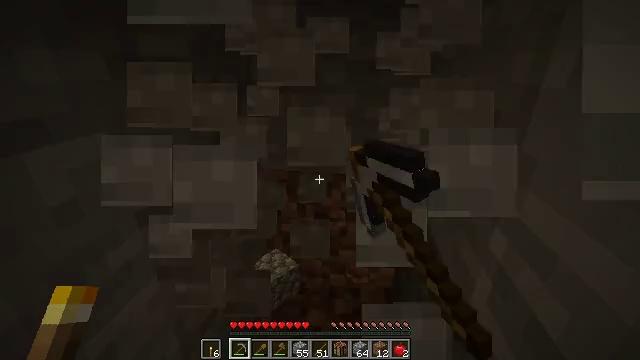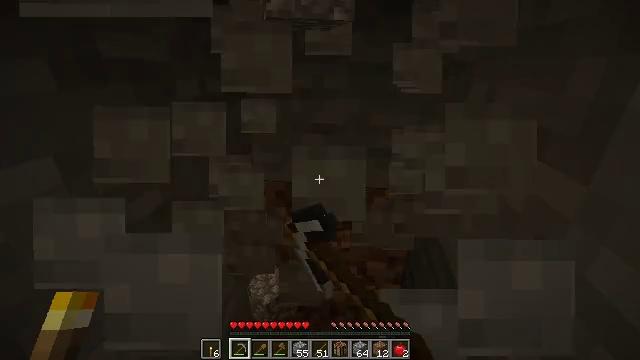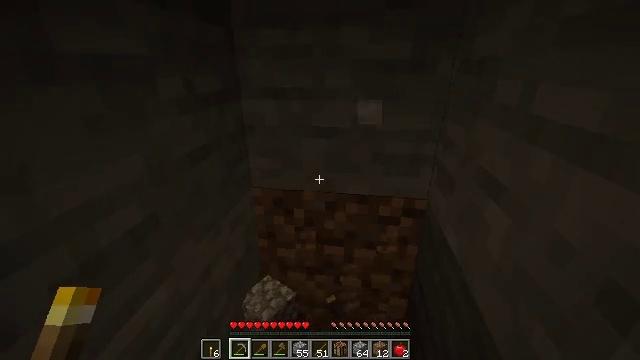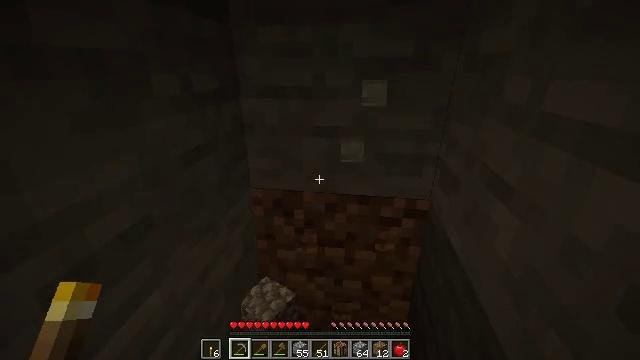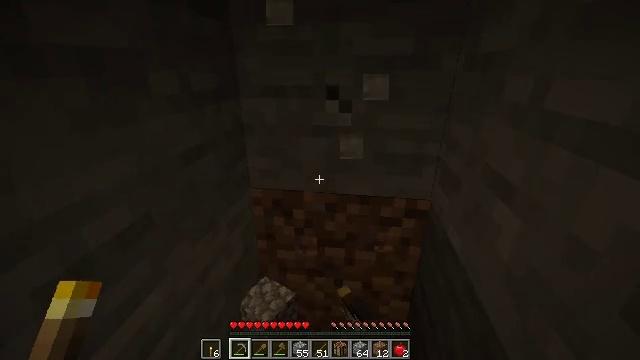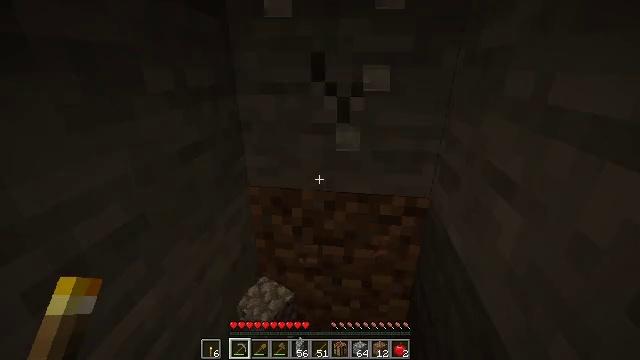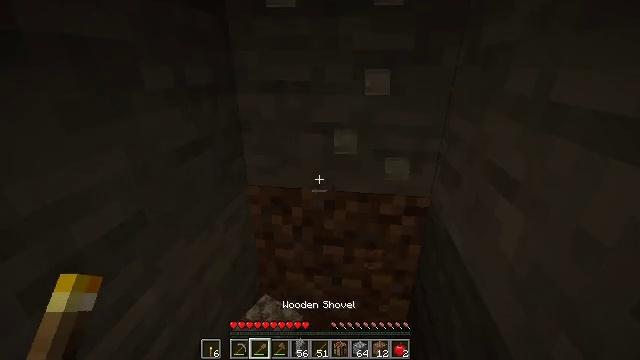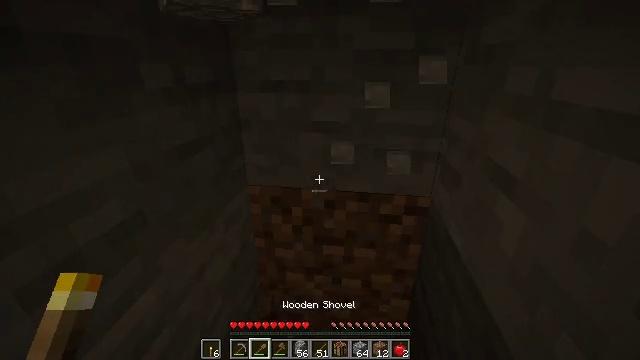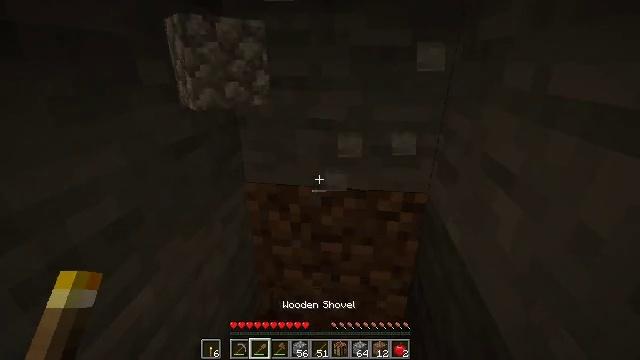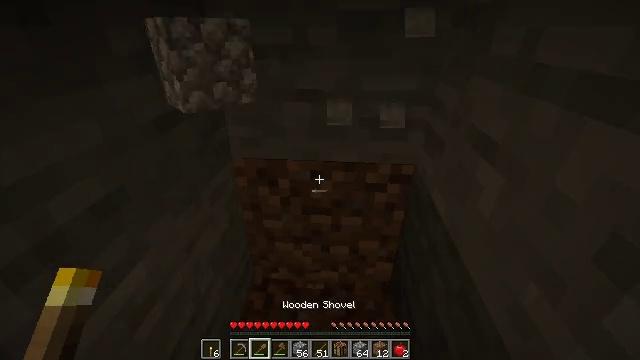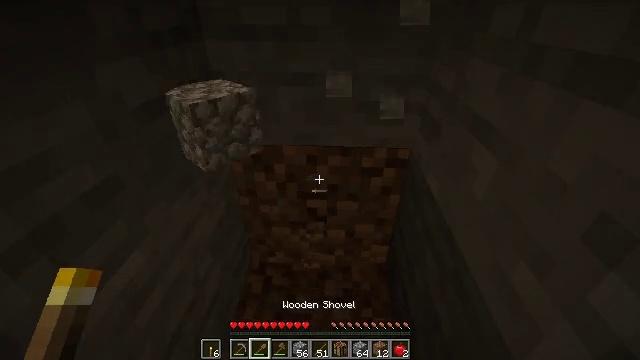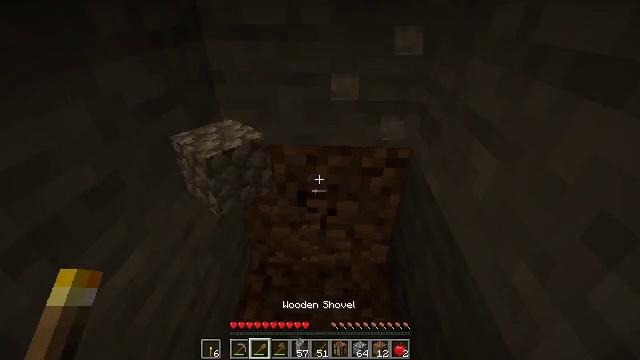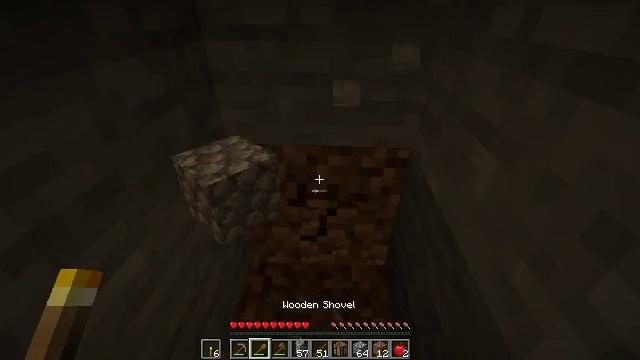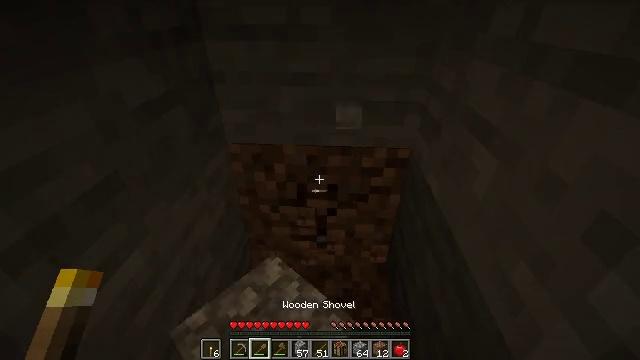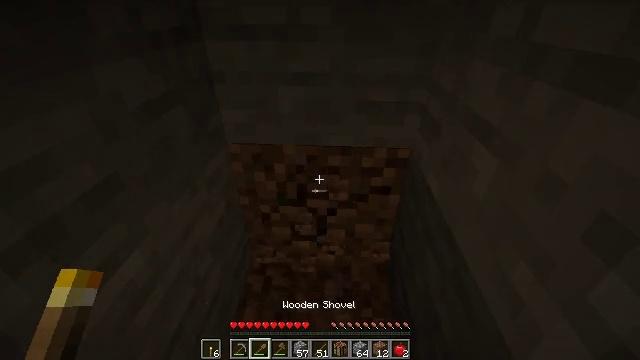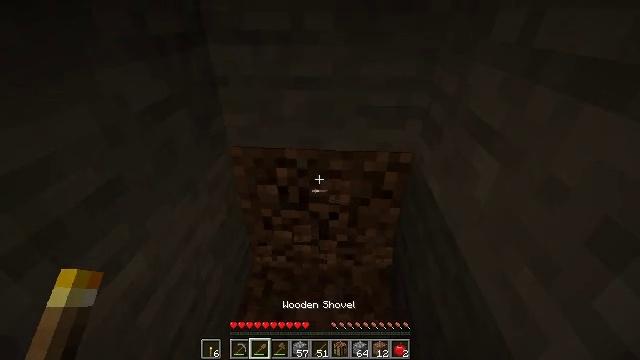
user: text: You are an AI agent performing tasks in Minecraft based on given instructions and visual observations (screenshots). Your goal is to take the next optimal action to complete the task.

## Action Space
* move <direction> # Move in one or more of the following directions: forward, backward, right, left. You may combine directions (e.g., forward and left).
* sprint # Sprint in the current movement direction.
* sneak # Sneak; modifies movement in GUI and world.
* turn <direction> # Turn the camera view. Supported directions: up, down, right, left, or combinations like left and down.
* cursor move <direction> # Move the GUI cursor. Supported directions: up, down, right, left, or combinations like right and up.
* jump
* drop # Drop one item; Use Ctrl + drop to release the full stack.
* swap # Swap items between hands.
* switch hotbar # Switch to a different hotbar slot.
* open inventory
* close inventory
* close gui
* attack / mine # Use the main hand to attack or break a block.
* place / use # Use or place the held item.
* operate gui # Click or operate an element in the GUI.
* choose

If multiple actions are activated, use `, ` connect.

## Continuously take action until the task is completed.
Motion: motion action
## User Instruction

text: Attack the ground to gather dirt.
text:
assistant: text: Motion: attack / mine
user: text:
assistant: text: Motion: attack / mine
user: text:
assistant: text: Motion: attack / mine
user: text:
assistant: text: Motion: attack / mine
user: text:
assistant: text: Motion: attack / mine
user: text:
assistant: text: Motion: attack / mine
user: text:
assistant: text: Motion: attack / mine
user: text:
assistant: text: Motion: attack / mine
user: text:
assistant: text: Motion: turn right and down, attack / mine
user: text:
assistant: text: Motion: turn right and down, attack / mine
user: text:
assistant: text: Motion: attack / mine
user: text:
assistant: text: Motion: attack / mine
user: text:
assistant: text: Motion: attack / mine
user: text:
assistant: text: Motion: attack / mine
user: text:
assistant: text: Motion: attack / mine
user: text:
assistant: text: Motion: sneak, turn up, attack / mine
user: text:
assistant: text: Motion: sneak, attack / mine
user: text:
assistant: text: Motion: sneak, turn up, attack / mine
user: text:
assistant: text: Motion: sneak, turn up, attack / mine
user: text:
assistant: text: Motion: sneak, turn up, attack / mine
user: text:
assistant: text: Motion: sneak, turn up, attack / mine
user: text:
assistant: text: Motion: sneak, attack / mine
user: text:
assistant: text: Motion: sneak, attack / mine
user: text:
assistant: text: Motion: sneak, attack / mine
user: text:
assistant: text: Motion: sneak, attack / mine
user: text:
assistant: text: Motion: sneak, attack / mine
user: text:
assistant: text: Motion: sneak, attack / mine
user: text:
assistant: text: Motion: sneak, attack / mine
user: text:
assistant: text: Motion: sneak, attack / mine
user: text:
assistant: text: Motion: sneak, attack / mine